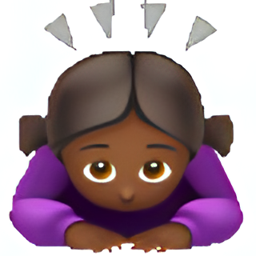
Name: woman bowing deeply type 5
Emoji: 🙇🏾‍♀️
Group: People & Body
Sub-group: person-gesture